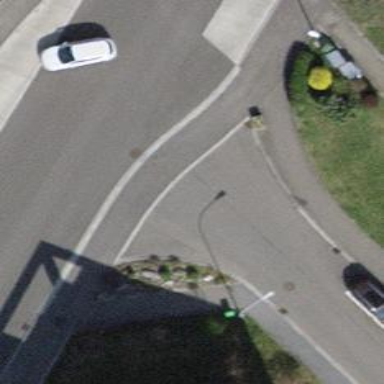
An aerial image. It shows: Unmarked crossing on the road.